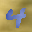
Label: 4